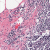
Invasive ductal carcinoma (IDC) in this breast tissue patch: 0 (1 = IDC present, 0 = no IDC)